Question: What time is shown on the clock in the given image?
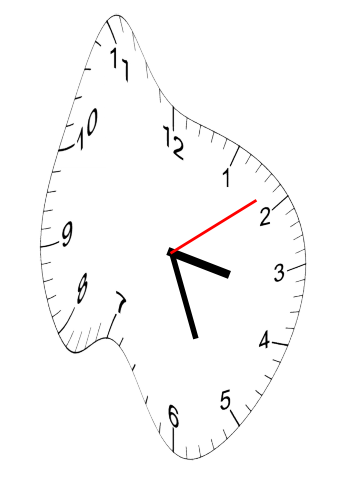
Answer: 03:26:09